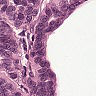
Metastatic tissue present: yes